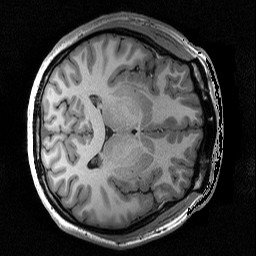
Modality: T1w
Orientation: axial